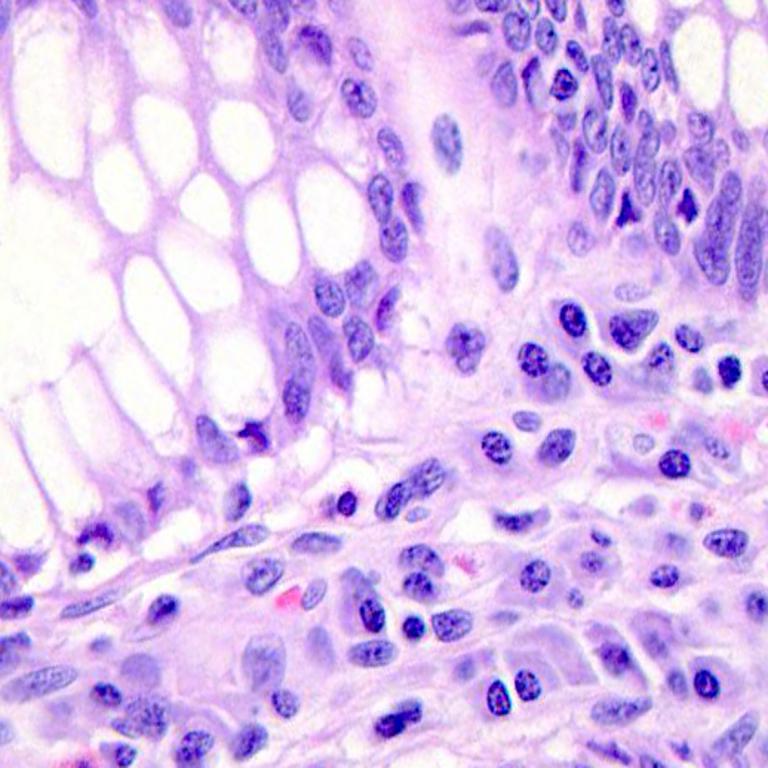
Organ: colon
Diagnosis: benign